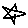
Label: star